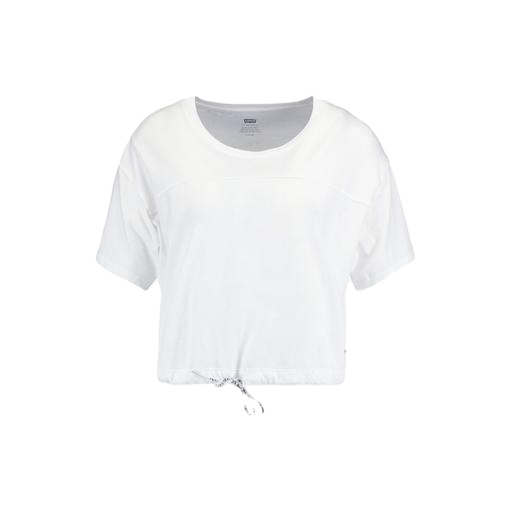
mid t-shirt, white pieced tee, drawstring jersey t-shirt, white background